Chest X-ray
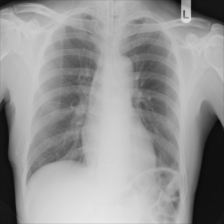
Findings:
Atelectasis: negative
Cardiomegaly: negative
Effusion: negative
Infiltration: positive
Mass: negative
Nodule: negative
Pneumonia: negative
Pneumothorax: negative
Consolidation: negative
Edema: negative
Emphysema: negative
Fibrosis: negative
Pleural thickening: negative
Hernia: negative